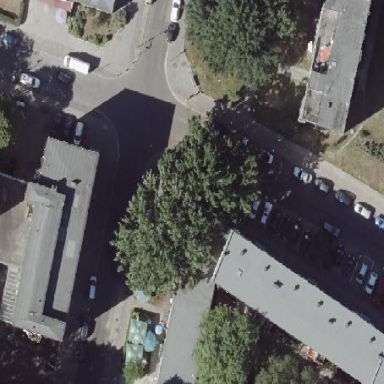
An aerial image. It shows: Building with apartments and flat roof.